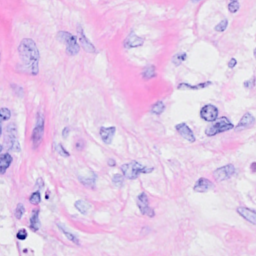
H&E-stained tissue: Breast